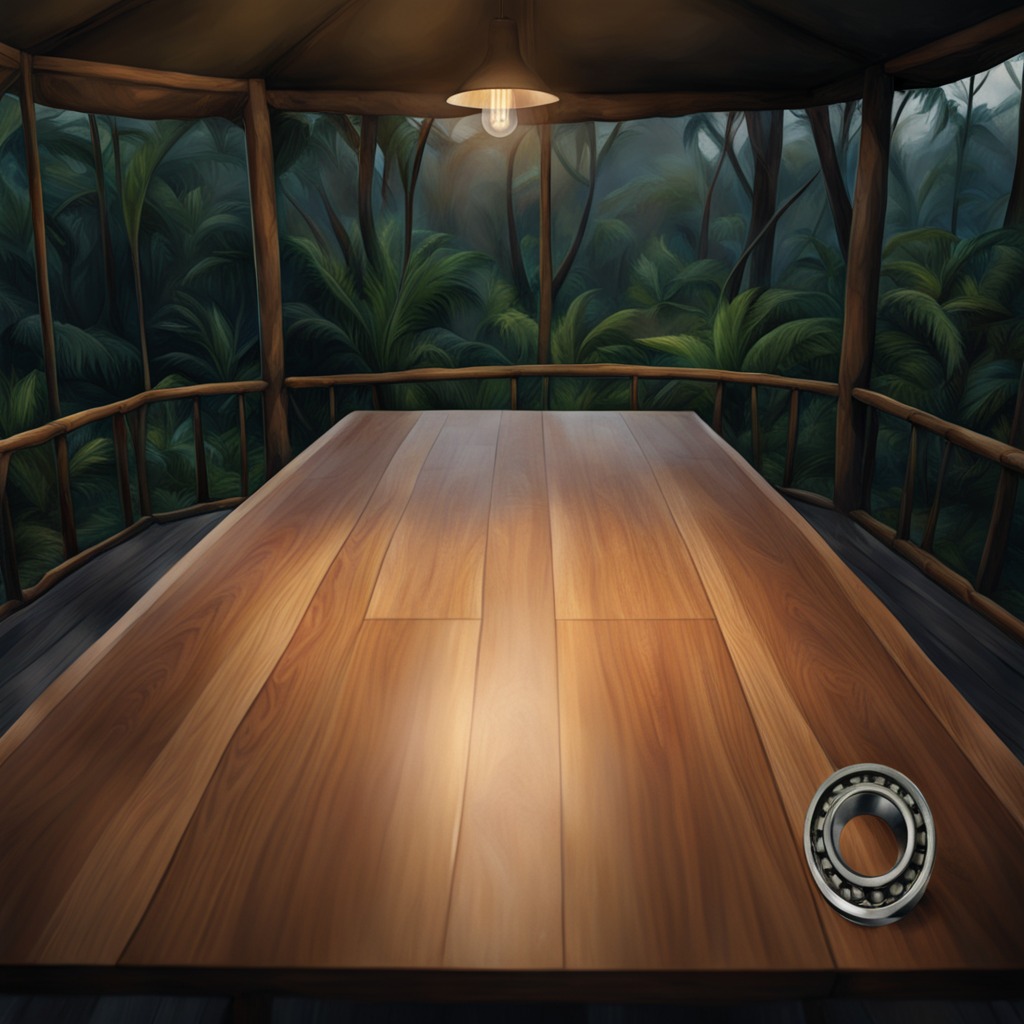
A metal ball bearing is lying on the wooden table inside a jungle field workshop tent at night.